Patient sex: M
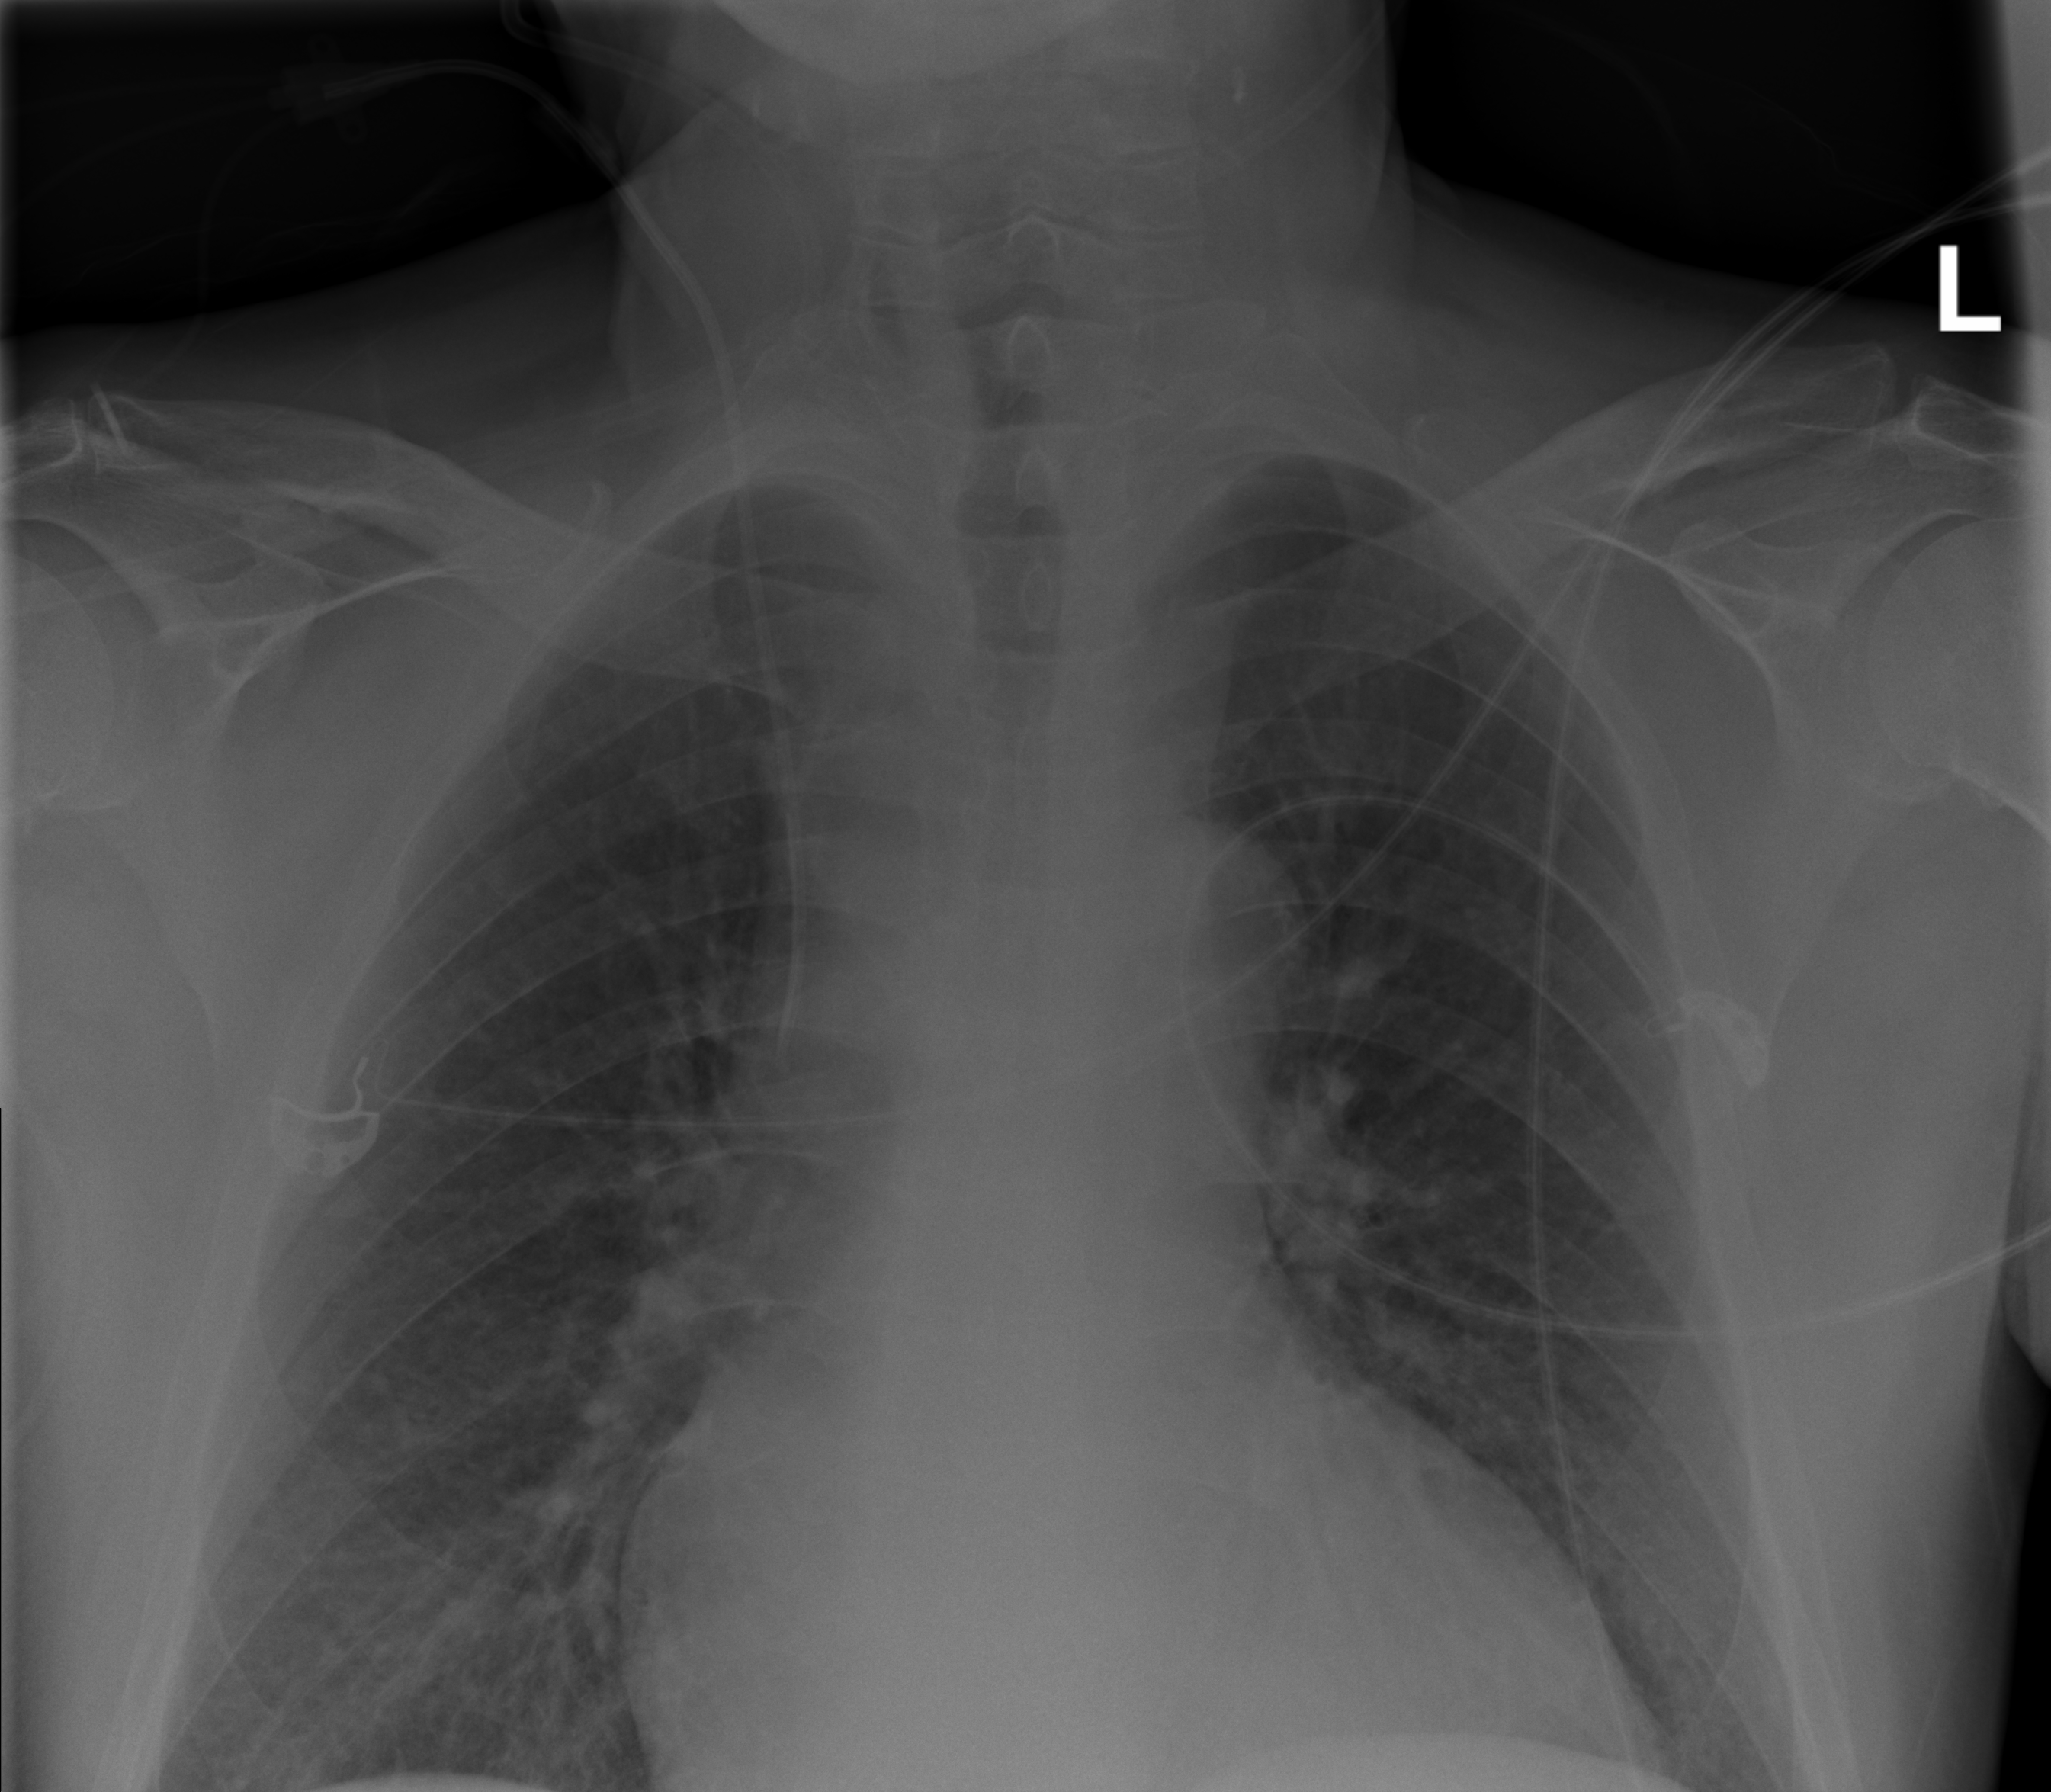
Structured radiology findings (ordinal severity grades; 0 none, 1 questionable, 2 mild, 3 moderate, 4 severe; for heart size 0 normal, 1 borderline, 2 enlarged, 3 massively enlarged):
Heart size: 2
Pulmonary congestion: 2
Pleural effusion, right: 0
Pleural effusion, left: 0
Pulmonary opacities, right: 0
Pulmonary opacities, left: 0
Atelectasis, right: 0
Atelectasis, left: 0